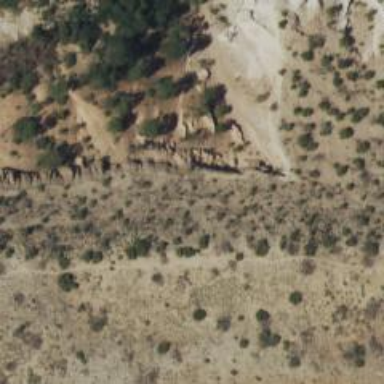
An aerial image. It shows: Cliff in nature.